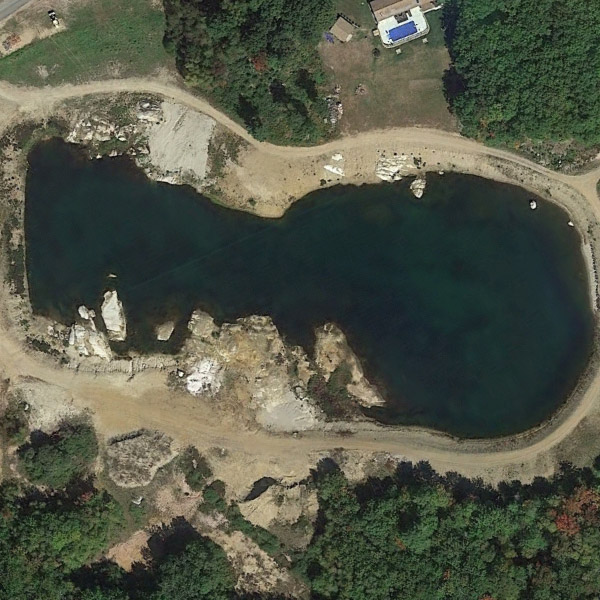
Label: Pond